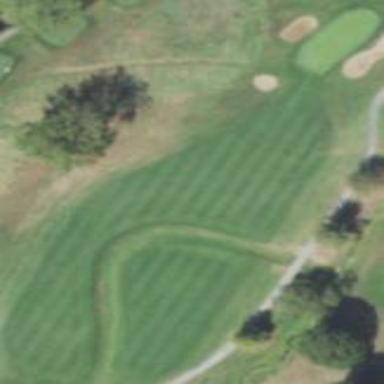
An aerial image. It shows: Golf fairway surrounded by grass.